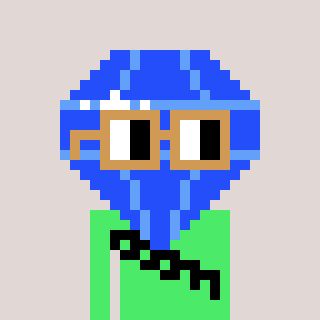
a pixel art character with square brown glasses, a blue diamond-shaped head and a teal-colored body on a warm background